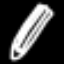
Label: pencil